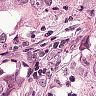
Metastatic tissue present: yes